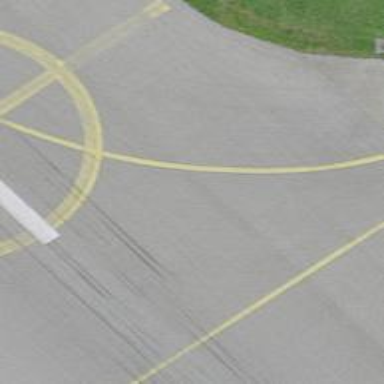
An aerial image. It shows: Image of taxiway at airport.